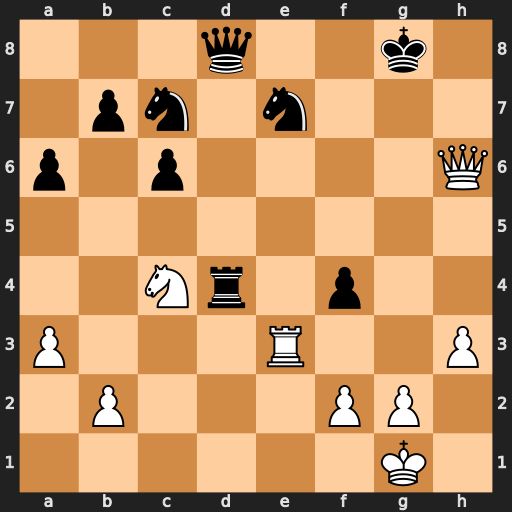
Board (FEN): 3q2k1/1pn1n3/p1p4Q/8/2Nr1p2/P3R2P/1P3PP1/6K1
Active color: w
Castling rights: -
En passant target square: -
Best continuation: Qg5+ Kf7 Ne5+